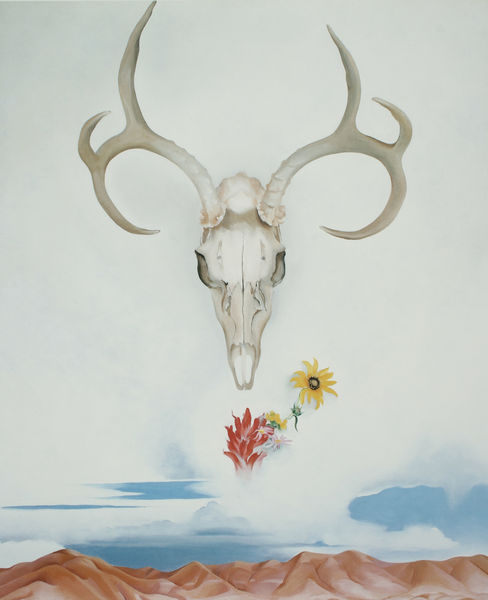
Titel: Sommertage
Künstler: Georgia O'Keeffe
Institution: Privatsammlung
Schlagwörter: berg, blau, himmel, kopf, wolken, gelb, blumen, braun, grau, schwarz, weiss, blüte, blüten, rot, symbolismus, augen, schädel, tod, tot, weite, rauch, berge, gebirge, nebel, surreal, vulkan, augenhöhlen, skelett, hirsch, zeichnerisch, geweih, ausbruch, vulkanausbruch, hirschgeweih, symbolisch, augenhöhle, deckungsgleich, o'eeffe, georgia o'eeffe, skull, fast, over the skies